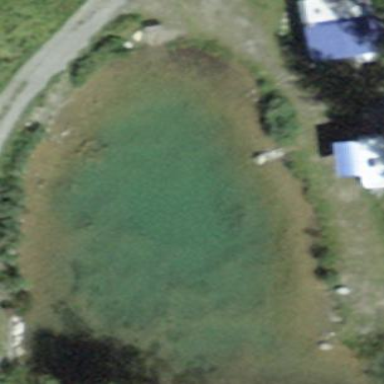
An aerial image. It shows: Lake with natural water.